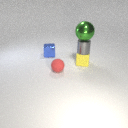
small gray metal cylinder below large green metal sphere